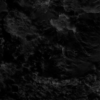
Label: not_dusty